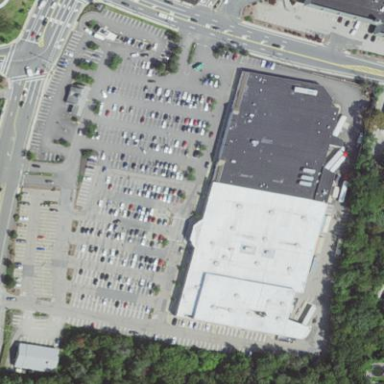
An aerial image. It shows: Retail area.